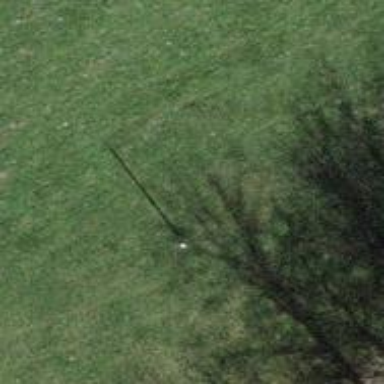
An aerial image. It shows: Power pole.